Question: This question ties to my previous question:
<URL>
I have the following 2 tables:

I already have this query that updates the ID's in Table1 where only the latest date is found.
However, is it possible to match up the appropriate ID's on Table1 with the appropriate ID's on Table2 based on Date.
Please see my query below:
'''
Update Dairy
SET DY_H_ID = (
SELECT MAX(ID)
FROM History
WHERE H_DateTime <= DY_Date
AND H_IDX = DY_IDX
AND H_HA_ID = 7
AND H_HSA_ID = 19
AND H_Description LIKE 'Diary item added for :%'
)
WHERE DY_H_ID IS NULL
AND DY_IDX IS NOT NULL
AND DY_Date = (SELECT MAX(DY_Date) FROM Dairy)
'''
I'd like to do something like this to match the rest up, however this doesn't work:
'''
AND SUBSTRING(CAST(DY_Date AS varchar(11)), 1, 10) = (SELECT SUBSTRING(CAST(H_DateTime AS varchar(11)), 1, 10) FROM History)
'''
E.g. ID 10029 in Table 1 should get ID 3205 from History. ID 10030 should get the ID of 3206, ID 10031 should get ID 3207, ID 10032 should get 3208 etc etc.
Note the values in both Tables will change.
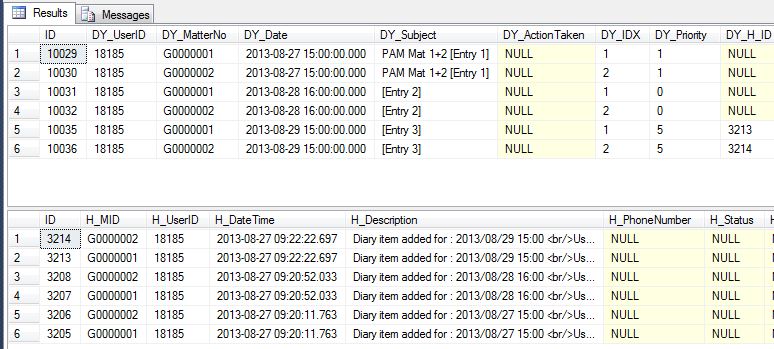
Answer: I found it!! Thanks to @Secret Squirrel and @Gidil for pointing me in the right direction.
'''
;WITH cte AS (
SELECT H_IDX, MAX(ID) MaxID, SUBSTRING(H_Description, 24, 10) AS [Date]
FROM History
WHERE H_HA_ID = 7
AND H_HSA_ID = 19
AND H_Description LIKE 'Diary item added for :%'
GROUP BY H_IDX, H_DateTime, H_Description
)
Update Dairy
SET DY_H_ID = MaxID
FROM Dairy
INNER JOIN CTE ON cte.H_IDX = DY_IDX
WHERE DY_H_ID IS NULL
AND DY_IDX IS NOT NULL
AND DATEPART(YYYY, DY_Date) = SUBSTRING(cte.[Date], 1, 4)
AND DATEPART(MM, DY_Date) = SUBSTRING(cte.[Date], 6, 2)
AND DATEPART(DD, DY_Date) = SUBSTRING(cte.[Date], 9, 2)
'''
Please feel free to have a look and comment on this.